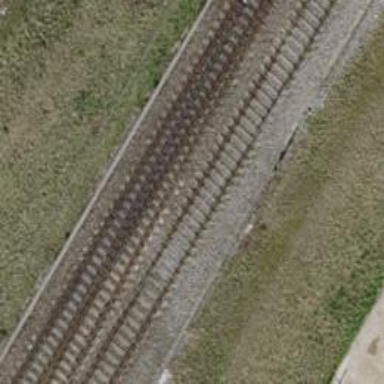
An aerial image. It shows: Single-track electrified railway siding with contact line for service.